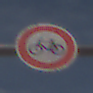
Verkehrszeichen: VerbotRadverkehr
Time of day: Midday
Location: Outdoor (Nature)
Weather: PartlyCloudy
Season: NotSpecified
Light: Natural